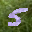
Label: 5